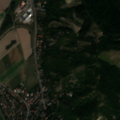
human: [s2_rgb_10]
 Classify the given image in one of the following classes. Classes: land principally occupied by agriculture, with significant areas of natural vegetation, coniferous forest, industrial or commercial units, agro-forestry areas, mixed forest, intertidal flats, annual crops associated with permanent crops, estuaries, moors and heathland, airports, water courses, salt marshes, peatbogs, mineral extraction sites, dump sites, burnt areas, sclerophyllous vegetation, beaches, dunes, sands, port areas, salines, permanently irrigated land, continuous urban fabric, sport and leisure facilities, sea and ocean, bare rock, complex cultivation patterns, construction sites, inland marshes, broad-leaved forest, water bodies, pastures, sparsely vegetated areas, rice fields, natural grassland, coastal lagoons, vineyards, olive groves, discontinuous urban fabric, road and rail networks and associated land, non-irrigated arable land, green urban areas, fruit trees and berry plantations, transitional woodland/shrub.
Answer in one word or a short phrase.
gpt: discontinuous urban fabric, non-irrigated arable land, land principally occupied by agriculture, with significant areas of natural vegetation, broad-leaved forest, mixed forest